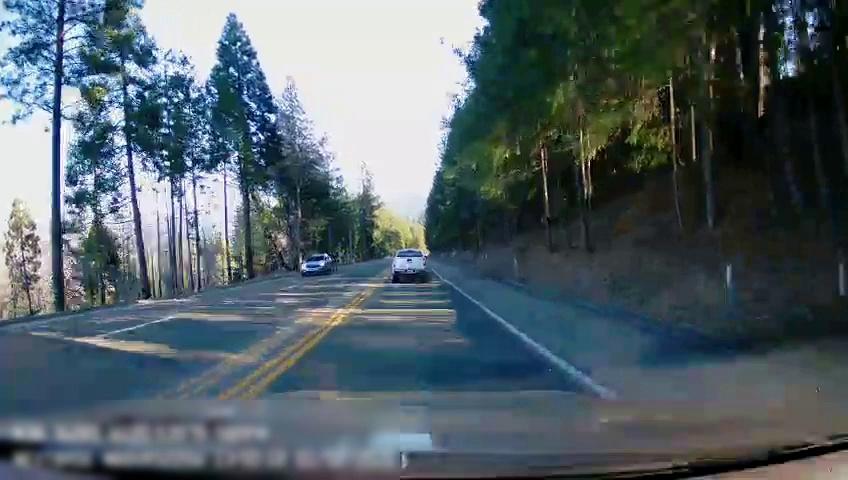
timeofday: Day
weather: Sunny
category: Drivable Space
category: Vehicles | Car
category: Vehicles | Truck
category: Lanes | Alternate Lane
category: Lanes | Current Lane
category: Lanes | Current Lane
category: Lanes | Opposite Lane
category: Lanes | Opposite Lane
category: Lanes | Opposite Lane
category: Lanes | Opposite Lane